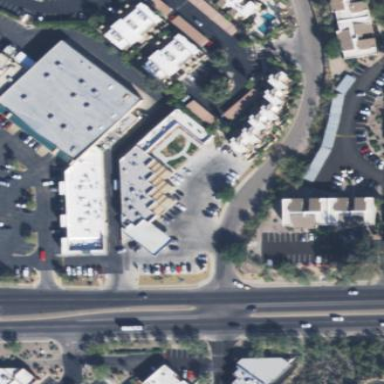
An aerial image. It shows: Parking area.